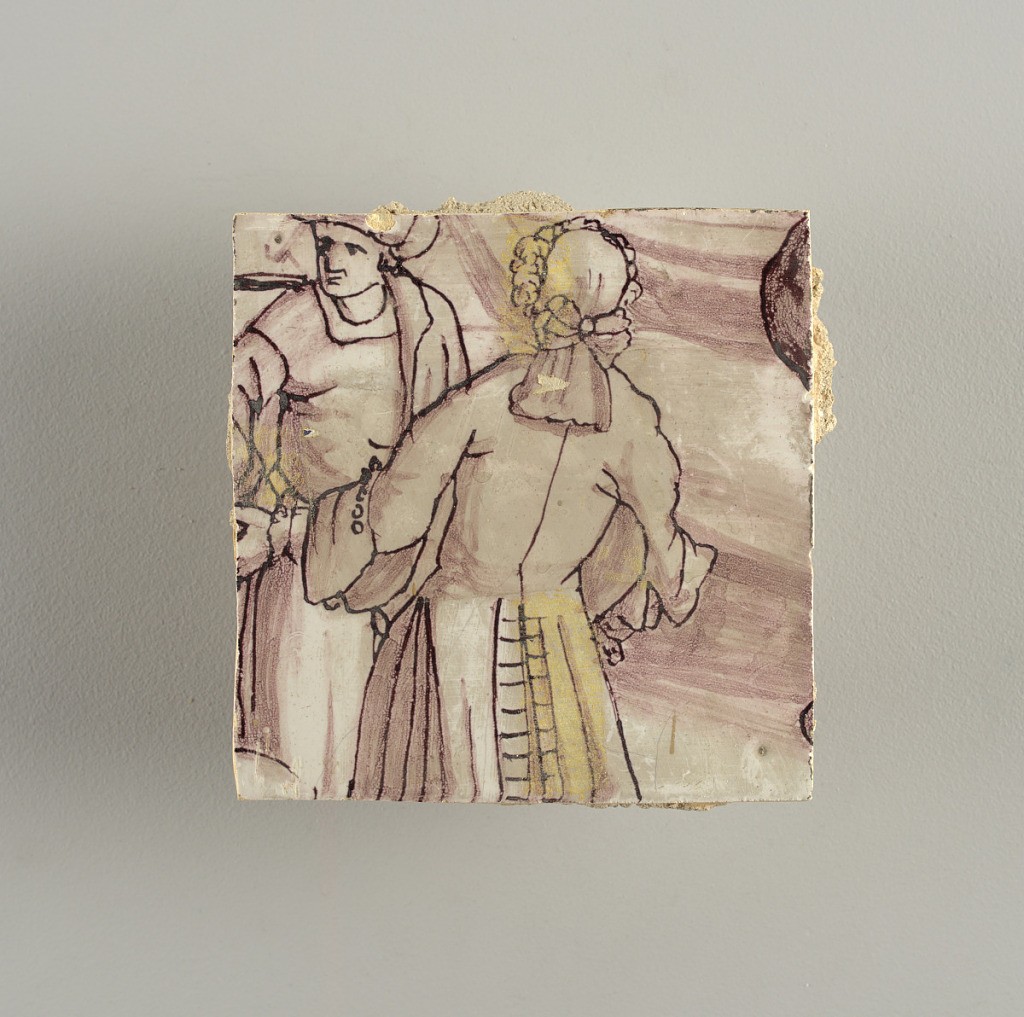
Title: Tile
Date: ca. 1725
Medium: Tin-glazed earthenware, underglaze
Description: Part of horizontal rectangular panel of multiple tiles; slight marbelized framework at top and sides, rounded at corners.  Period harbor scene in dark purple (manganese) on white ground, showing anchored and tied-up craft in background, camel and human figures in foreground, trees, right and left, portion of a gateway at left.